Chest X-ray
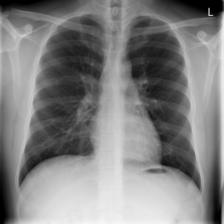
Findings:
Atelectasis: negative
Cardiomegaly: negative
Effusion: negative
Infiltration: positive
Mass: negative
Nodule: negative
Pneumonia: negative
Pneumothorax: negative
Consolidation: negative
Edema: negative
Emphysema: negative
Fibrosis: negative
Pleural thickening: negative
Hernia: negative